Question: Got the following question. More likely to be solved by VBA code but as I'm newcomer on VBA, I don't know how.
I have the following table

I'm putting the formula in the cell F2, see below, to figure out redundant values and ultimately, to remove them.
'IF(COUNTIF(B2:E58,A2)>0,"YAHOO","Not Present")'
My aim is to remove these redundant values automatically and not manually, by either deleting the cell or deleting the values inside.
I've checked on the internet and some solutions that came out, were talking about helpers columns or intermediate table, some others came out with VBA. I had look at the helpers column but I don't see how I can remove my values automatically through helpers columns.
Any suggestions are welcomed.
Thanks in advance.
Thanks to Don Relentless for his help but I think my explanation is not clear enough.
Have: One column, A. Looking within that column A for values that exist when doing a search within an array , B2:E58.
Method/ Solution: Use 'IF(COUNTIF(B2:E58,A2)>0,"YAHOO","Not Present")' to spot the values within colmun A and also present in the array.
Example: For A2, check on B2 to E2 until E58. Next will be for A3 , check on B2 to E2 until E58.
Want: Remove the cell either within the array or in the column by either making them empty or put something like 'YAHOO'.
I hope I'm clear. If not give me a shout.
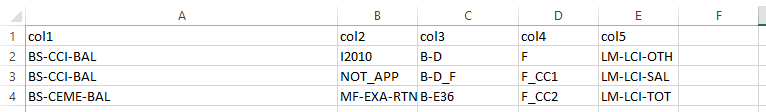
Answer: If you are trying to replace the rows in columnA with blanks or "Yahoo" when a match occurs, then follow these two steps
1) Select cells B2:E58 and name them MyArray
2) Run the code below
'''
Sub ReplaceBlanks()
Dim i
Range("A2").Select
Do While Not IsEmpty(ActiveCell)
If WorksheetFunction.CountIf(Worksheets("Sheet1").Range("MyArray"), ActiveCell.Value) > 0 Then
ActiveCell.Value = ""
End If
ActiveCell.Offset(1, 0).Select
Loop
End Sub
'''